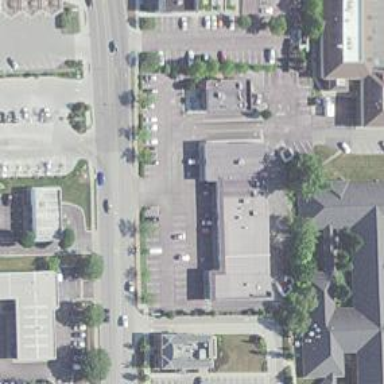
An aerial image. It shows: Convenience shop.